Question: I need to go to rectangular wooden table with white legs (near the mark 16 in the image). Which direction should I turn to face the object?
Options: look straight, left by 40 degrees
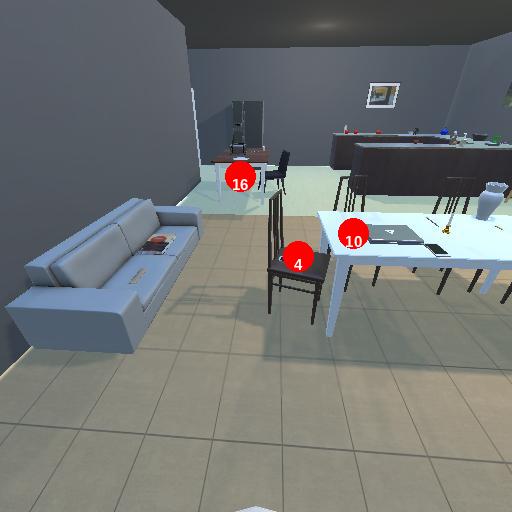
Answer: look straight